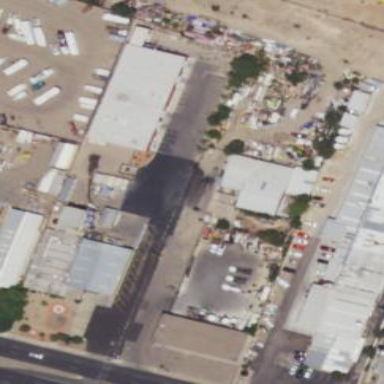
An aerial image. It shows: Scrap yard situated in industrial area.